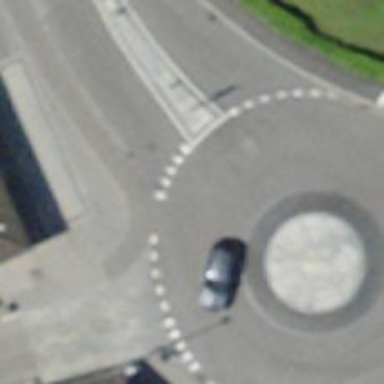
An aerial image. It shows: Asphalt road that is secondary route leading to roundabout.